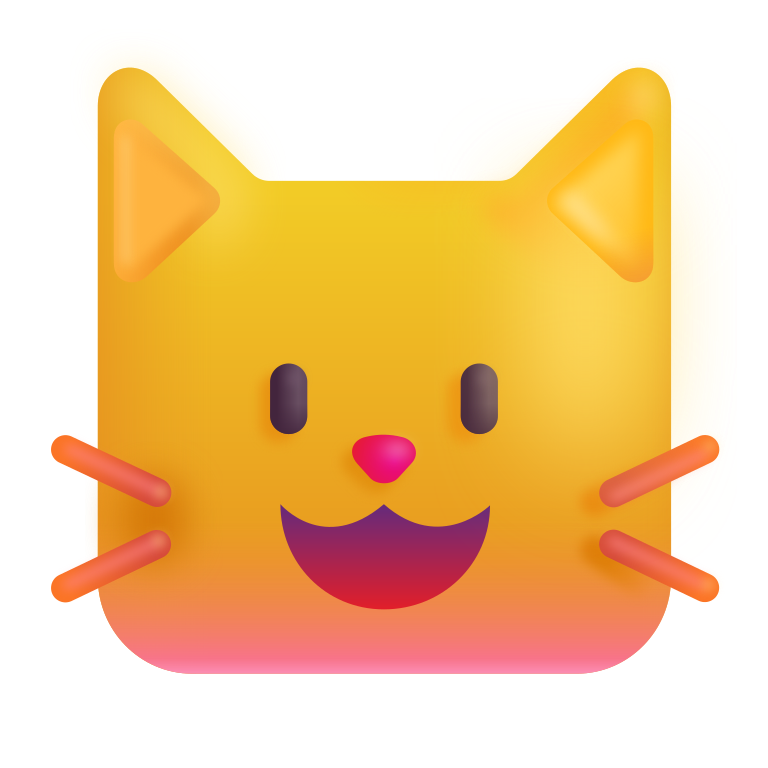
cat face color